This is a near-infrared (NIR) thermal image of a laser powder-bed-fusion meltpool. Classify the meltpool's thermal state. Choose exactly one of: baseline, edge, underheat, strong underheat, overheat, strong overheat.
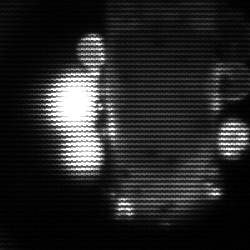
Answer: strong underheat